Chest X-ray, PA view. Patient: 63 years old, sex M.
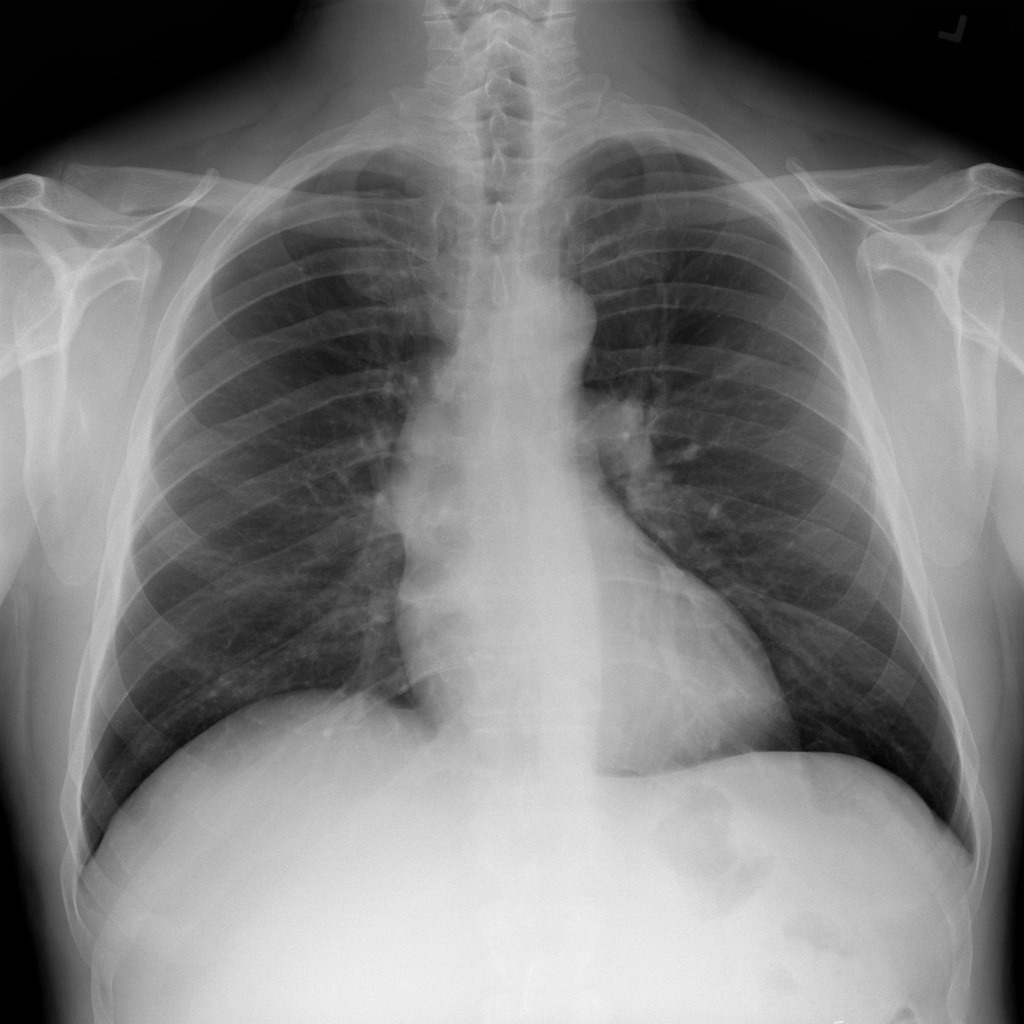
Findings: No Finding